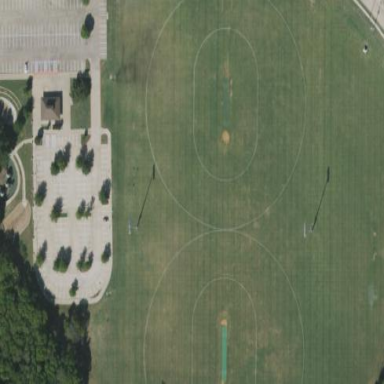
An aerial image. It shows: Cricket pitch used for leisure land.